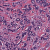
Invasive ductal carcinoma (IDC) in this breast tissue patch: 1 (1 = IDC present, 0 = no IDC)